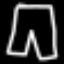
Label: pants